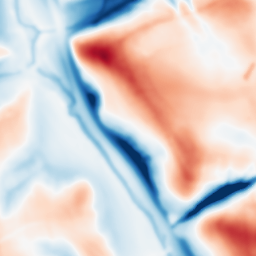
Category: multiscale
Decomposition family: dog_multiscale
Decomposition parameters: sigma_ratio: 1.6
n_scales: 5
base_sigma: 2
Upsampling method: regularized
Upsampling parameters: scale: 4
lambda_reg: 0.01
Upsampling scale: 4